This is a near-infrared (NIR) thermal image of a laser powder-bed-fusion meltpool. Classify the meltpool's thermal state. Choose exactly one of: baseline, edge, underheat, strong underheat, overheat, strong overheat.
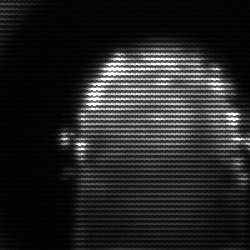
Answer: baseline